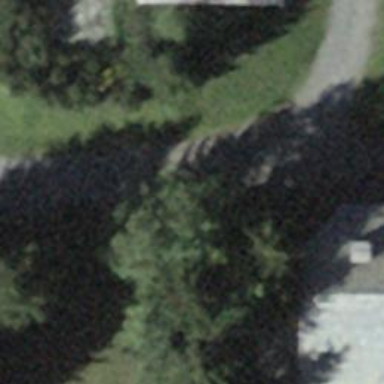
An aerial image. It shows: Driveway.